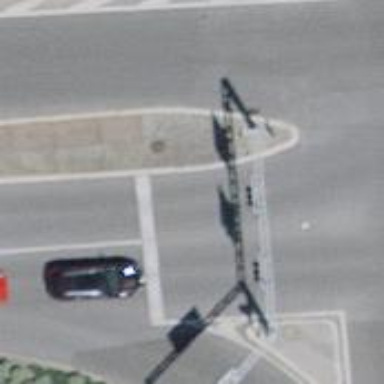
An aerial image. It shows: Road with traffic signals.